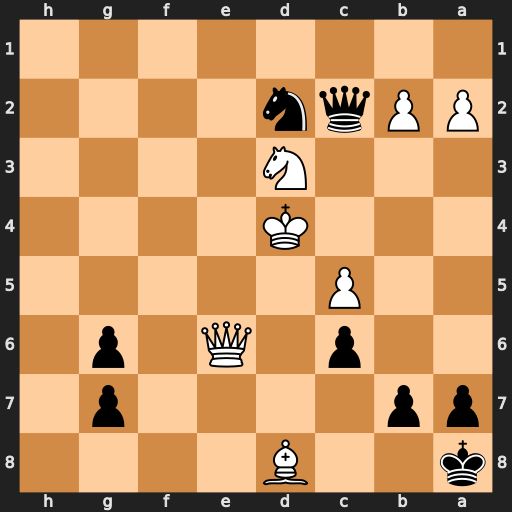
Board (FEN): k2B4/pp4p1/2p1Q1p1/2P5/3K4/3N4/PPqn4/8
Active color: b
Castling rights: -
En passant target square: -
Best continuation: Nf3+ Ke3 Qd2+ Kxf3 Qxd3+